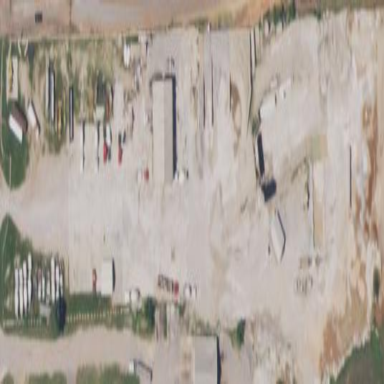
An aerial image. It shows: Industrial area with concrete plant.